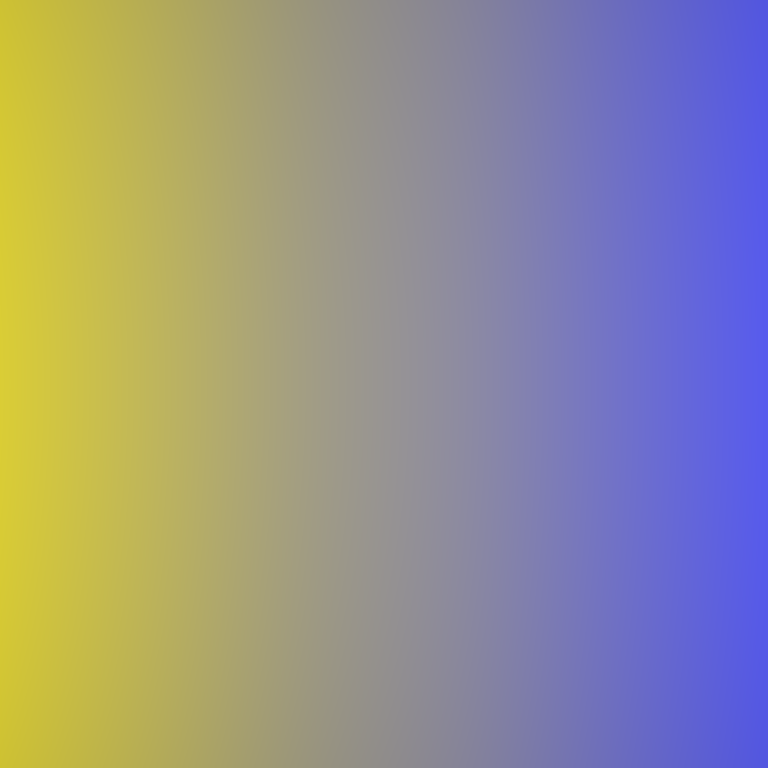
Abstract light effect, smooth gradient from yellow to blue, calm atmosphere, soft blend, no room, no furniture, no objects.